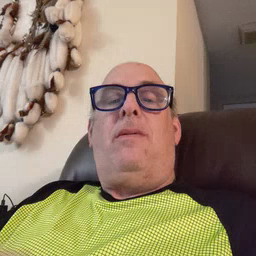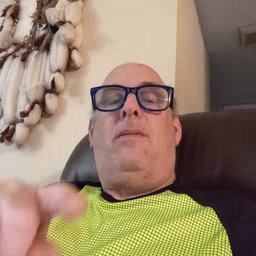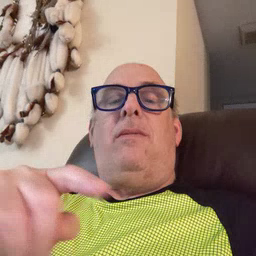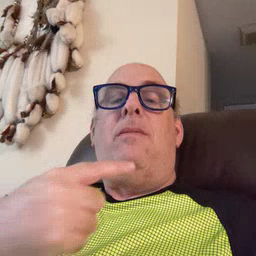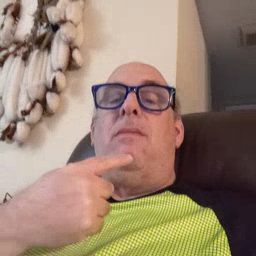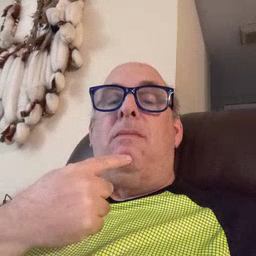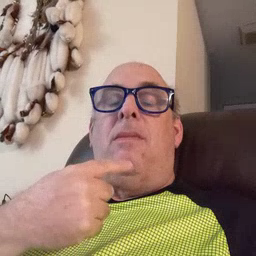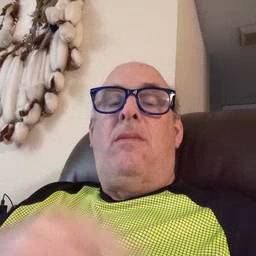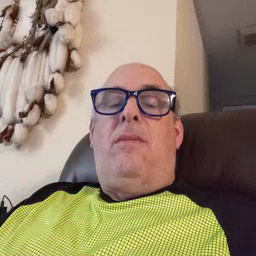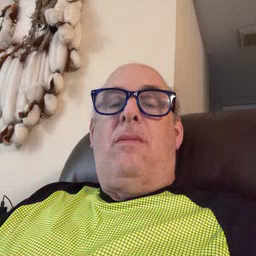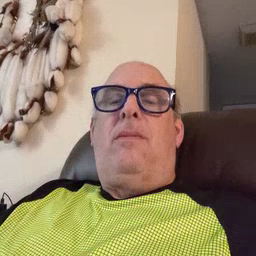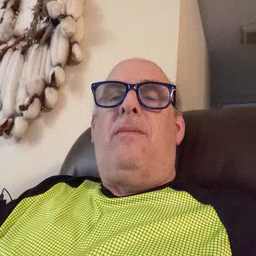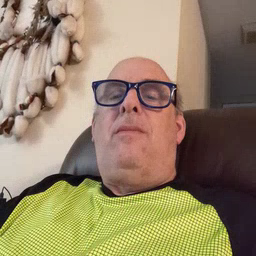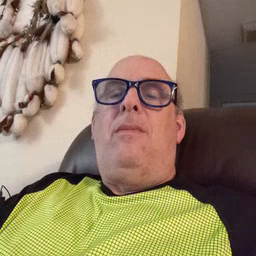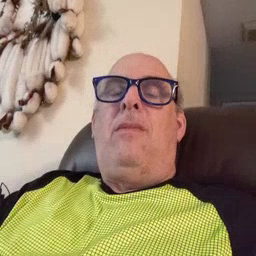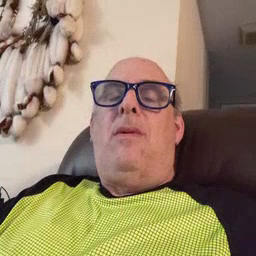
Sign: cheek